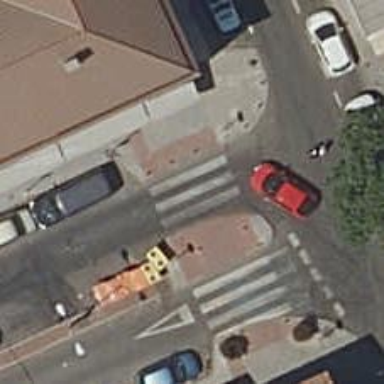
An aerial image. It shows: Uncontrolled crossing on the road.